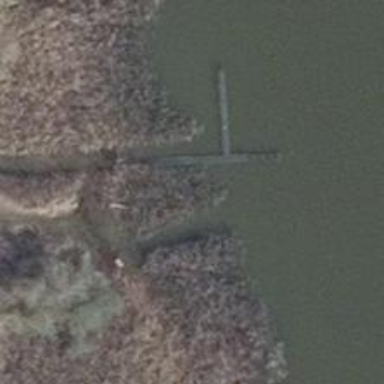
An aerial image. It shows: Man-made pier.